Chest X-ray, PA view. Patient: 61 years old, sex F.
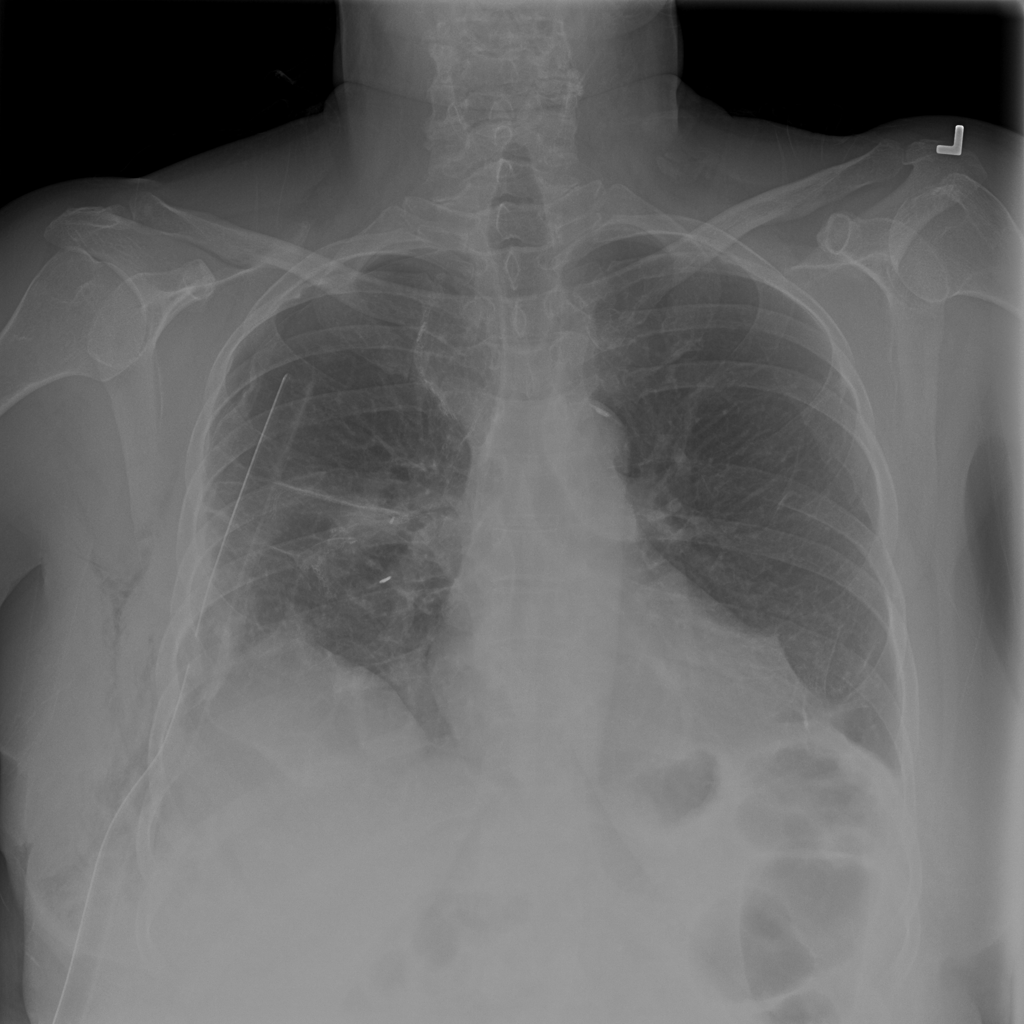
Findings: Pneumothorax